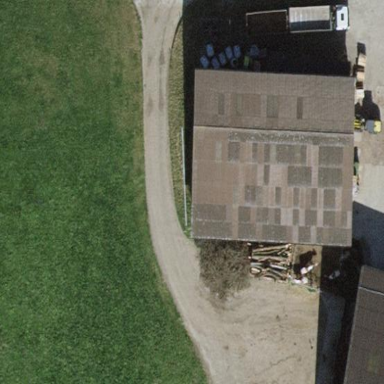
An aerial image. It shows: Farm auxiliary building.